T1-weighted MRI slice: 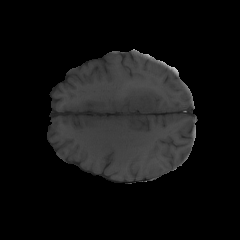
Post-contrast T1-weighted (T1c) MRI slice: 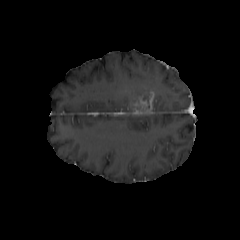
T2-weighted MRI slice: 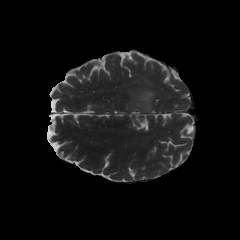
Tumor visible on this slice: yes